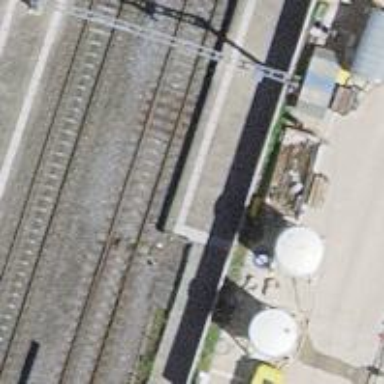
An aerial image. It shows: Railway switch.